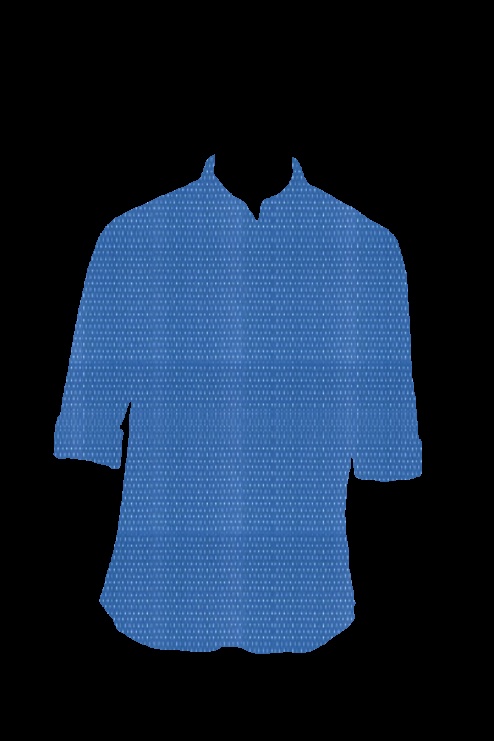
blue slim fit woven tee